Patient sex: M
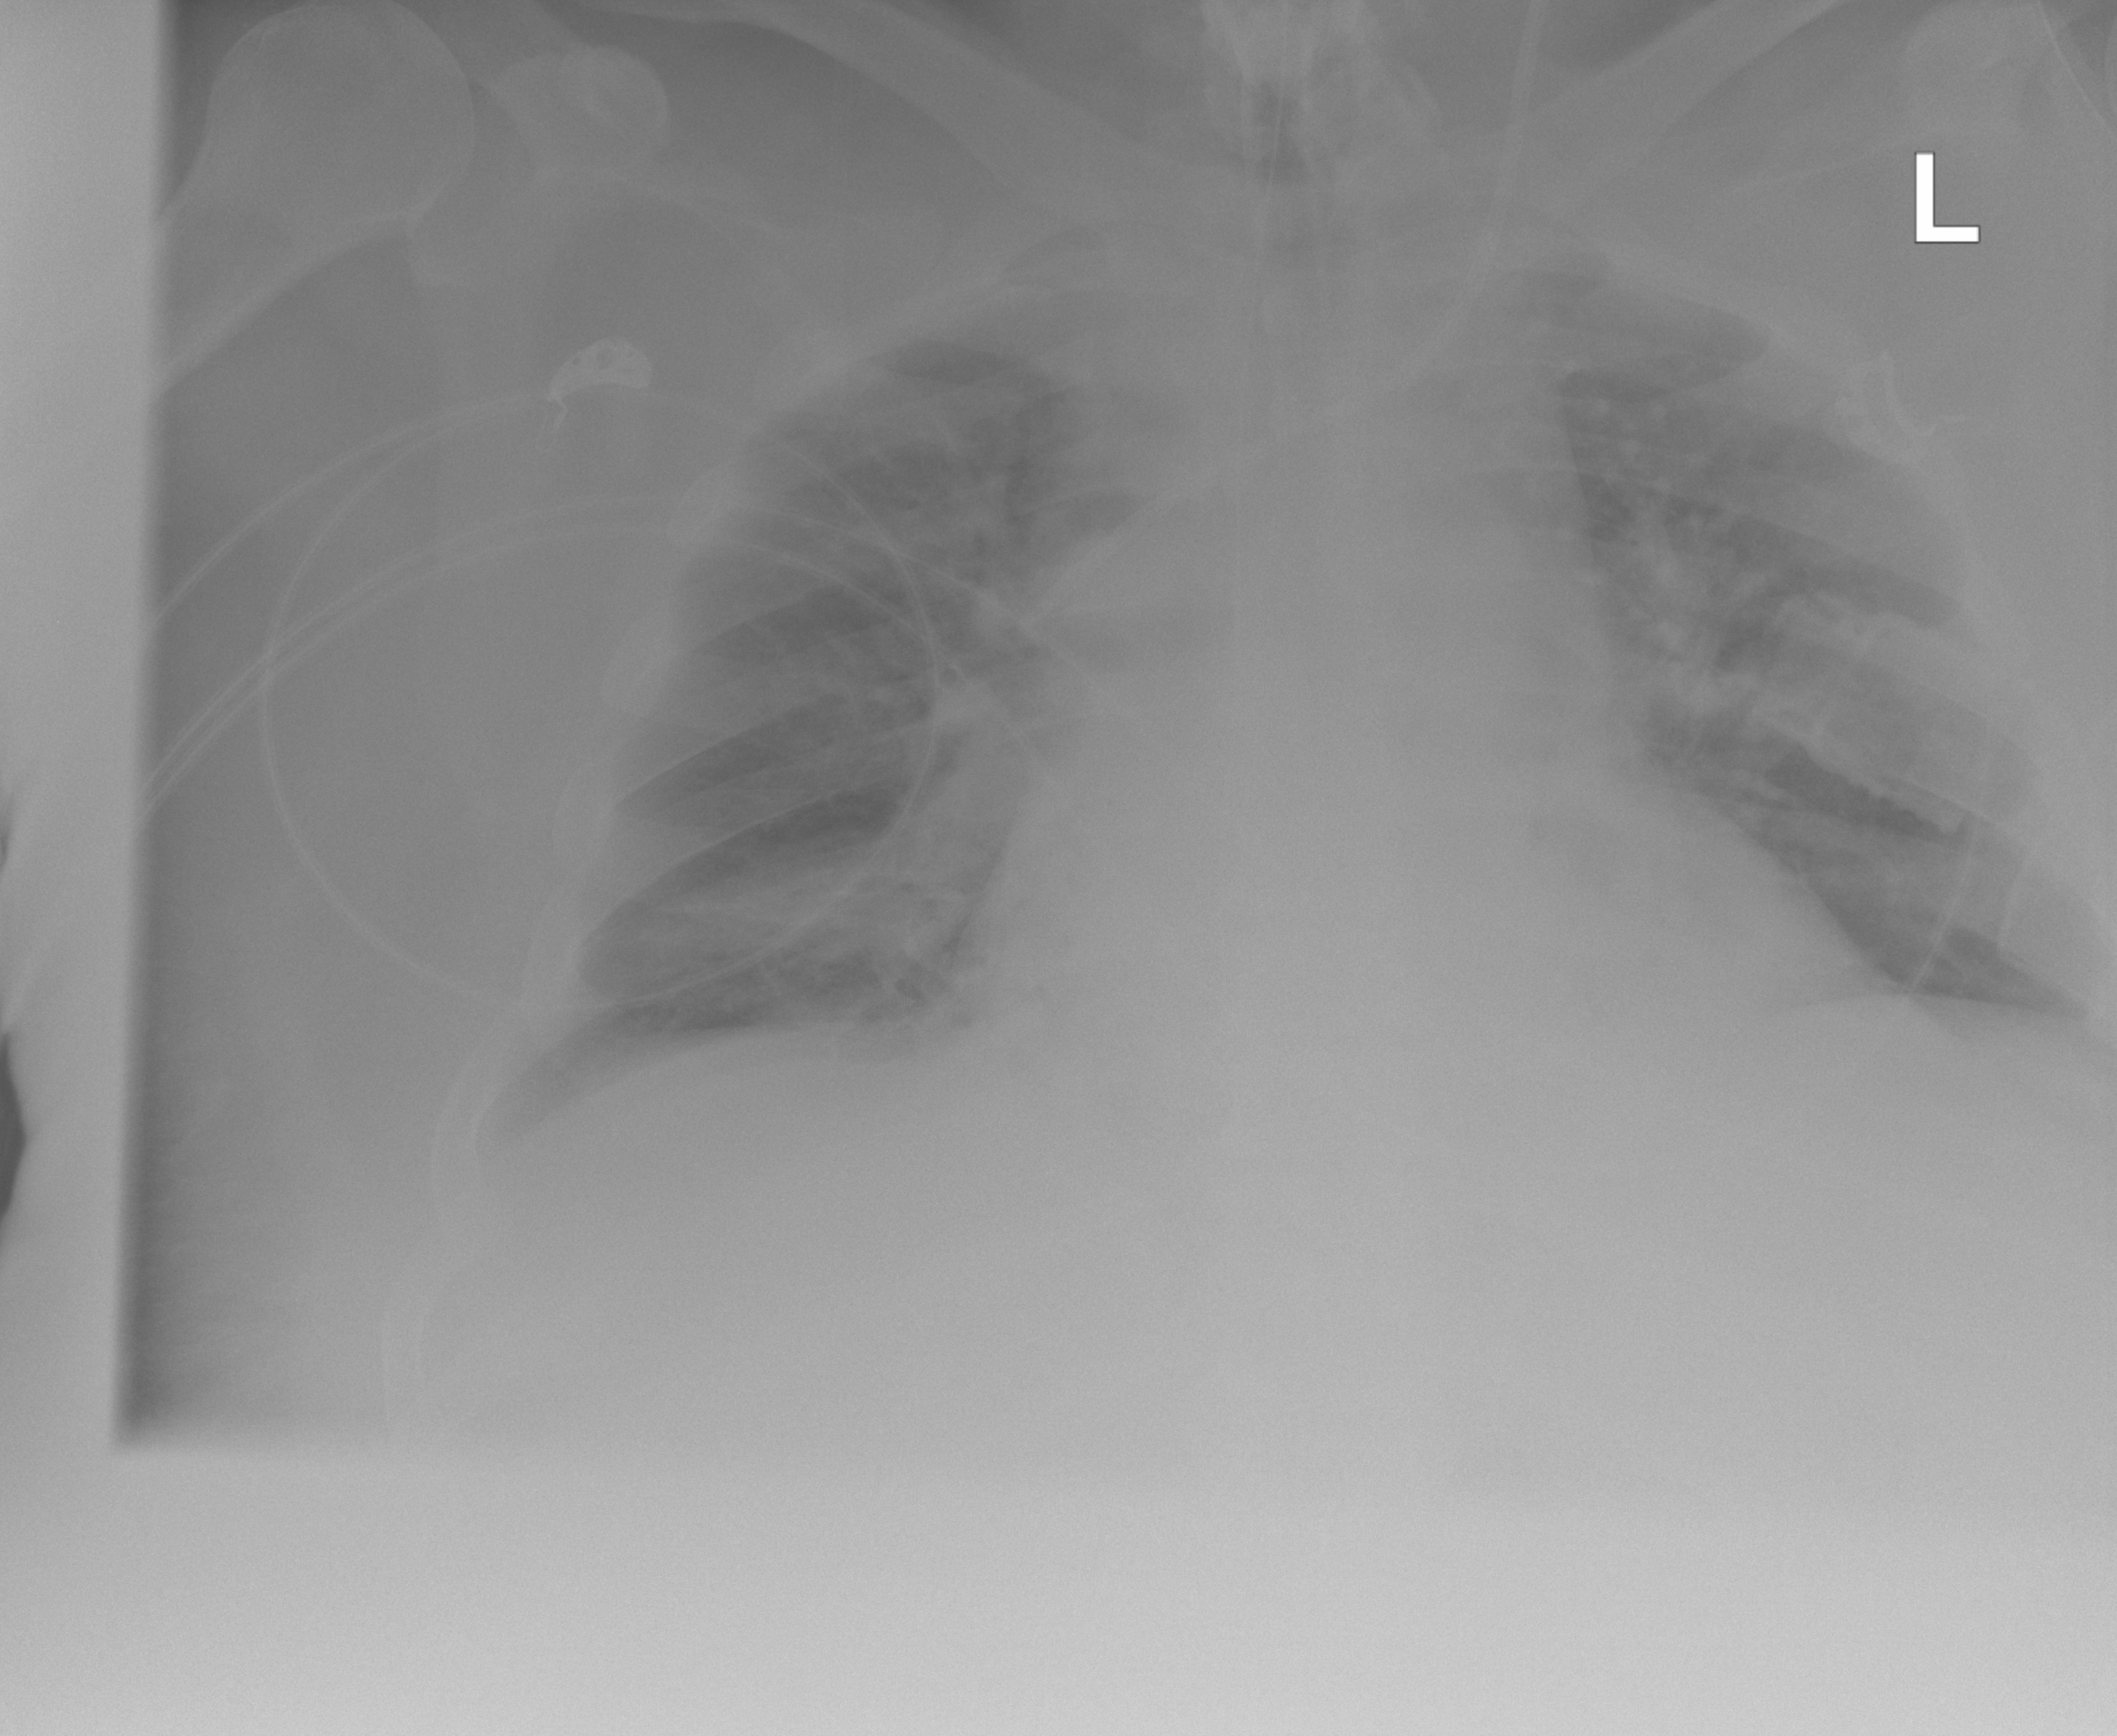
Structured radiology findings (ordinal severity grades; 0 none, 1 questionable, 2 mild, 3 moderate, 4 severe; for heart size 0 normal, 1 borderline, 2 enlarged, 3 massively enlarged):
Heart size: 2
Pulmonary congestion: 2
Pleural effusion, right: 0
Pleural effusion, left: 0
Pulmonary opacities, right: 2
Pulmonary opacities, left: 0
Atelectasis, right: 2
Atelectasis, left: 2